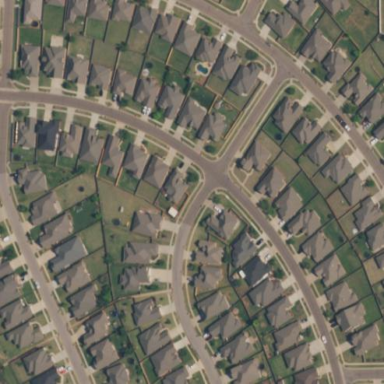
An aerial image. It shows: Neighborhood.